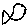
Label: fish